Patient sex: M
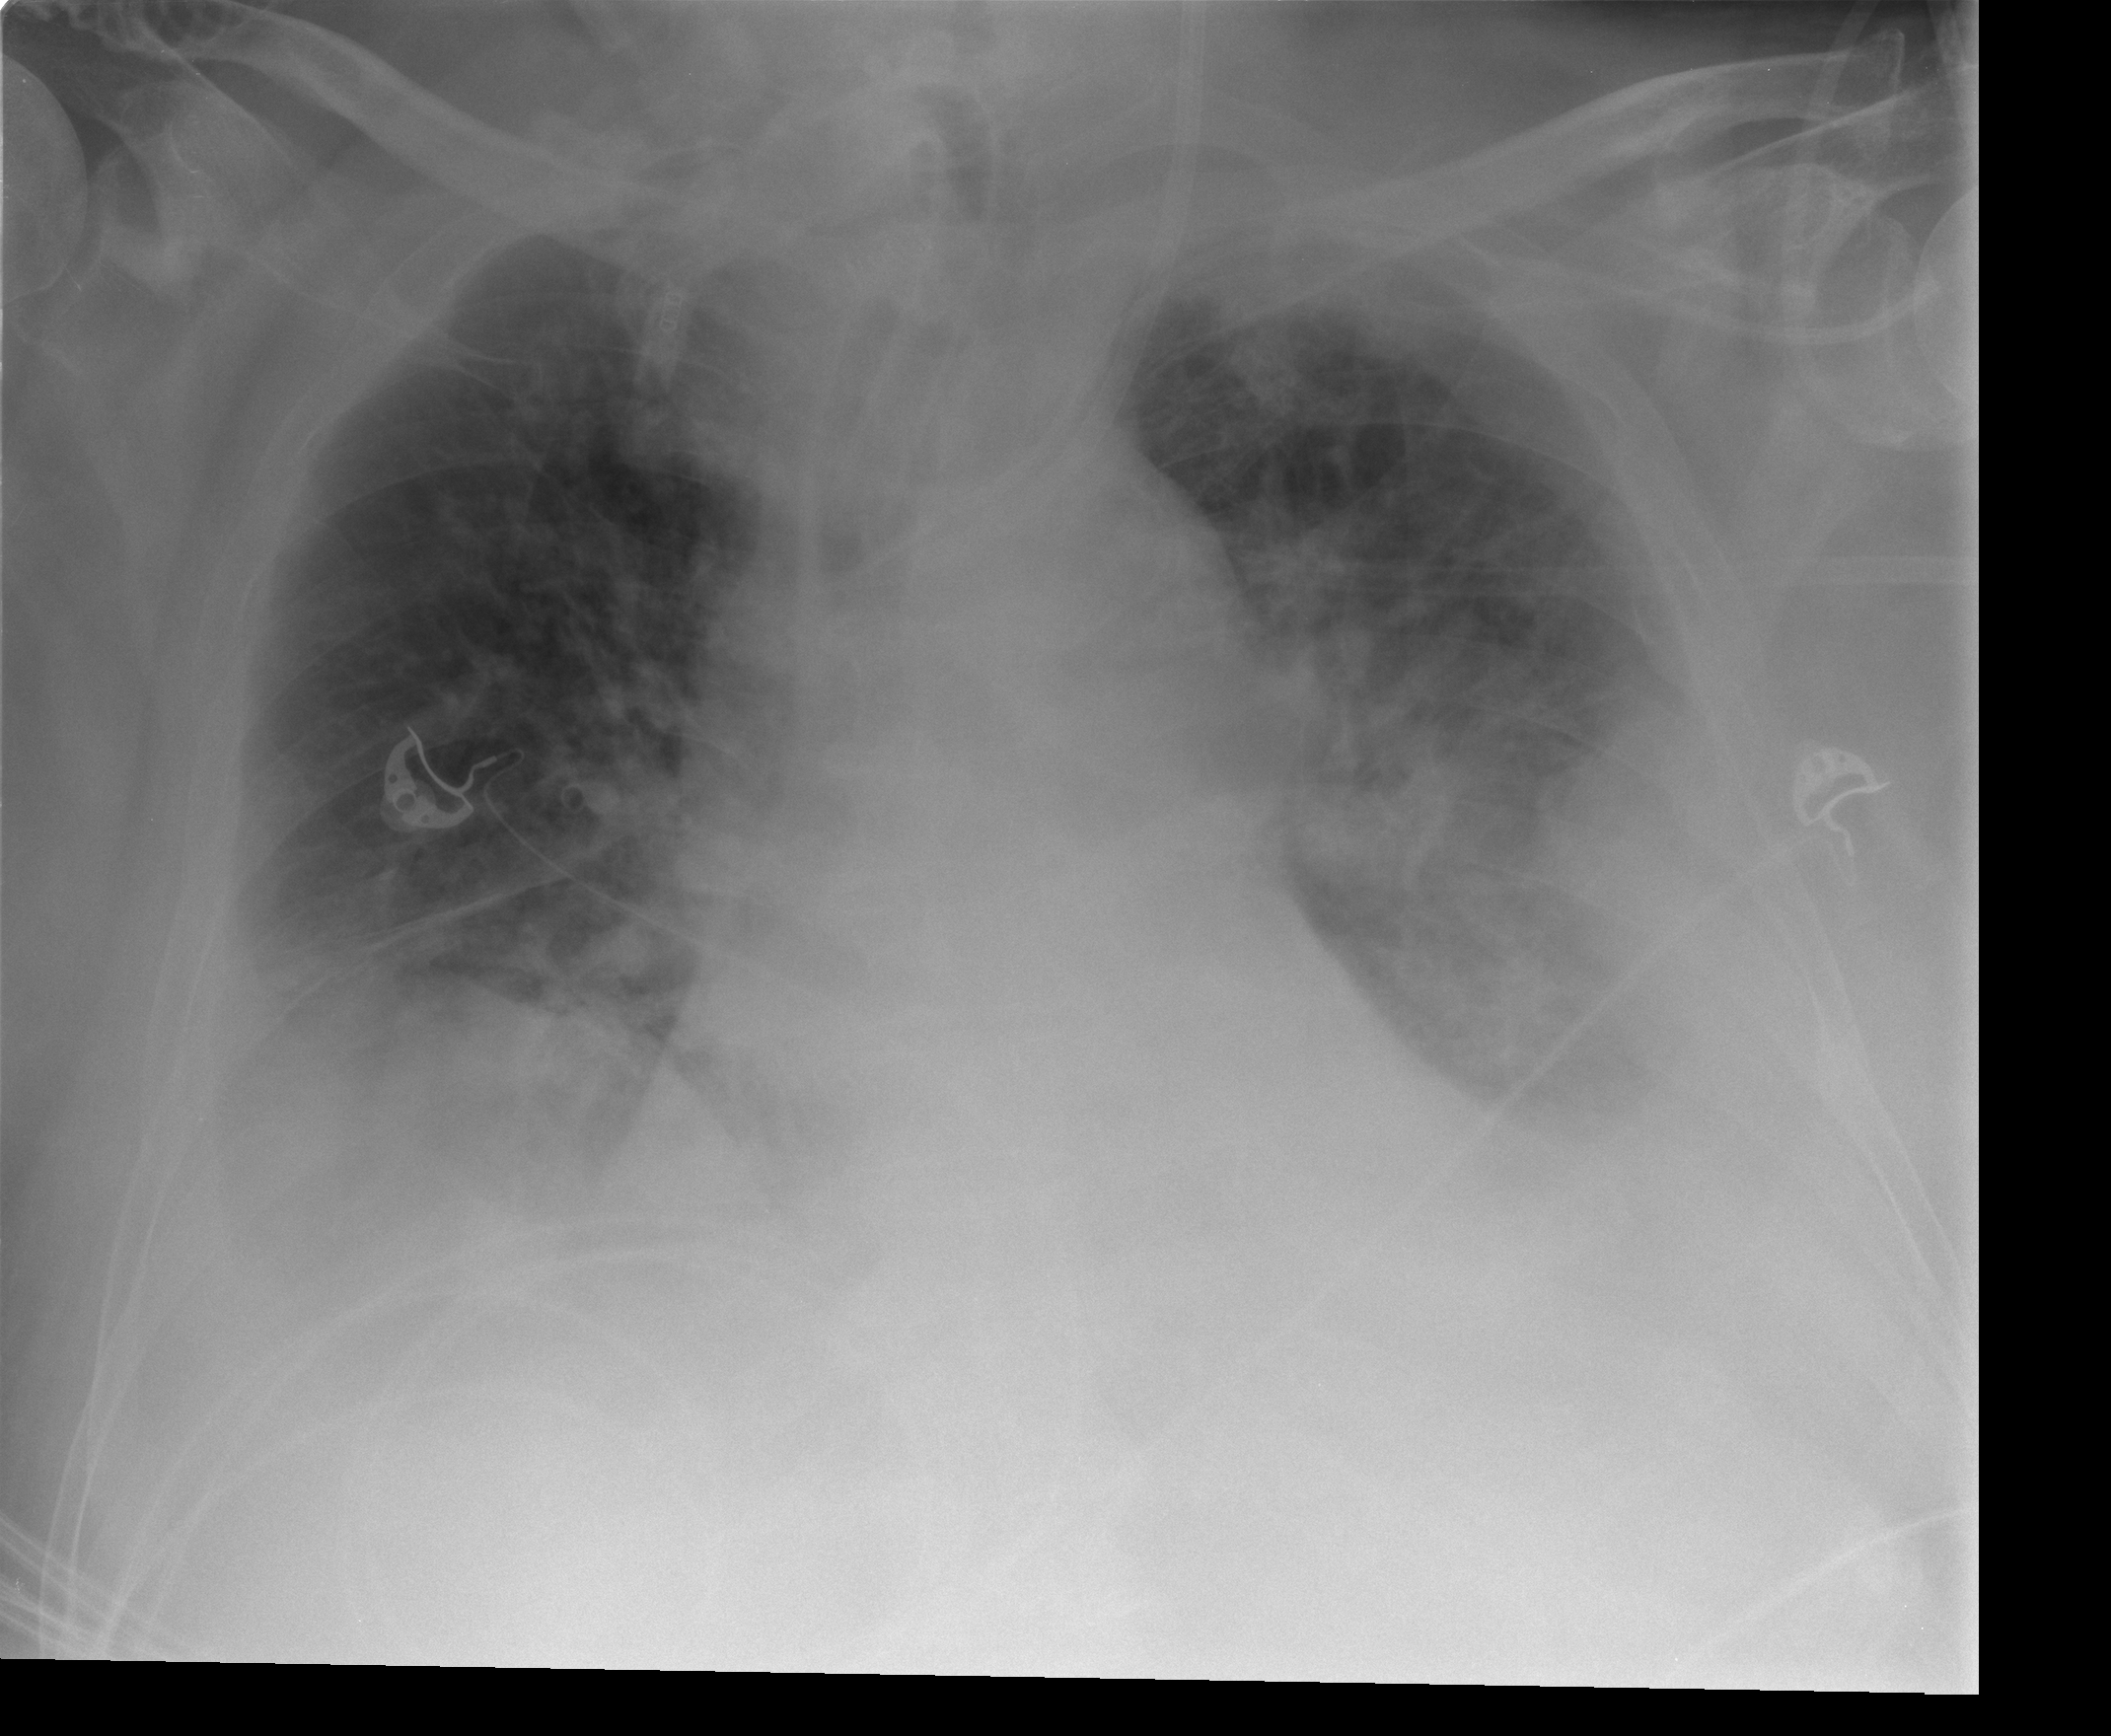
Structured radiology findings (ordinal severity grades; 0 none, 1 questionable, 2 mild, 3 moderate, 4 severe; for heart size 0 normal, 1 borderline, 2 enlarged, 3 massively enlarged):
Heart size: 0
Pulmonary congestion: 3
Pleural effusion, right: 2
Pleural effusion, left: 3
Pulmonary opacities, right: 0
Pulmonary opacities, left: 0
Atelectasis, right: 2
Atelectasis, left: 3